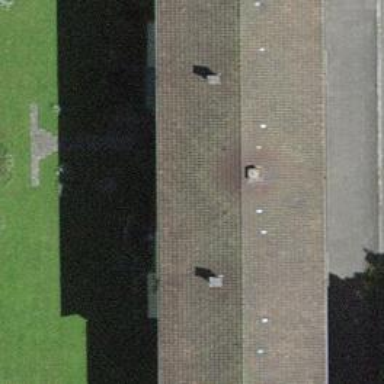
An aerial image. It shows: Residential building with gabled roof.